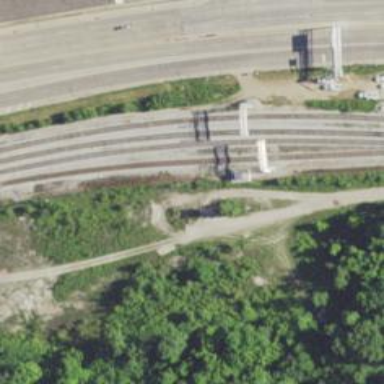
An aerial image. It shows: Railway signal.